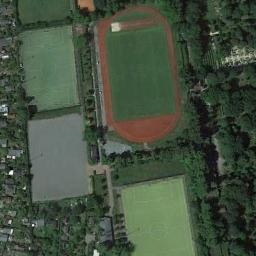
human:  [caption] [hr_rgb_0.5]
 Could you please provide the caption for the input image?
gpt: The ground track field is surrounded by trees .

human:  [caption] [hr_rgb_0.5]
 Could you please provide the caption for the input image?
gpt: The ground track field is surrounded by a grove of trees and some clearings .

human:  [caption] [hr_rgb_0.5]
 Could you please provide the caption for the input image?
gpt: The track and field are next to the lawn and the residential area, Surrounded by a lot of vegetation .

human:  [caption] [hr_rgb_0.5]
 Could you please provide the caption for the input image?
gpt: There are green Spaces around the track and field .

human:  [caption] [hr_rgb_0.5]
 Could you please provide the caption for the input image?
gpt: There are many green trees around the ground track field with a red track .